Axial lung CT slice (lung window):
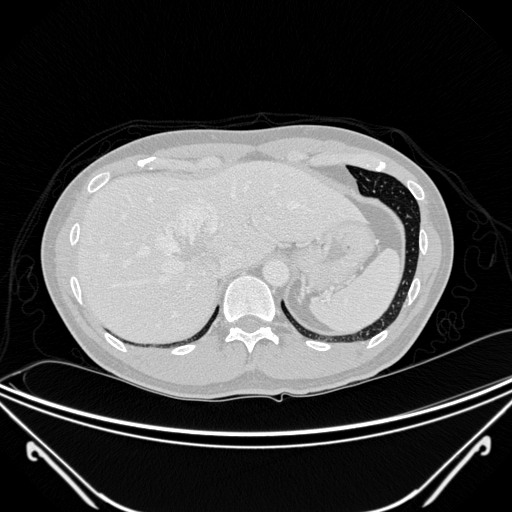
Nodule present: no